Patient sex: M
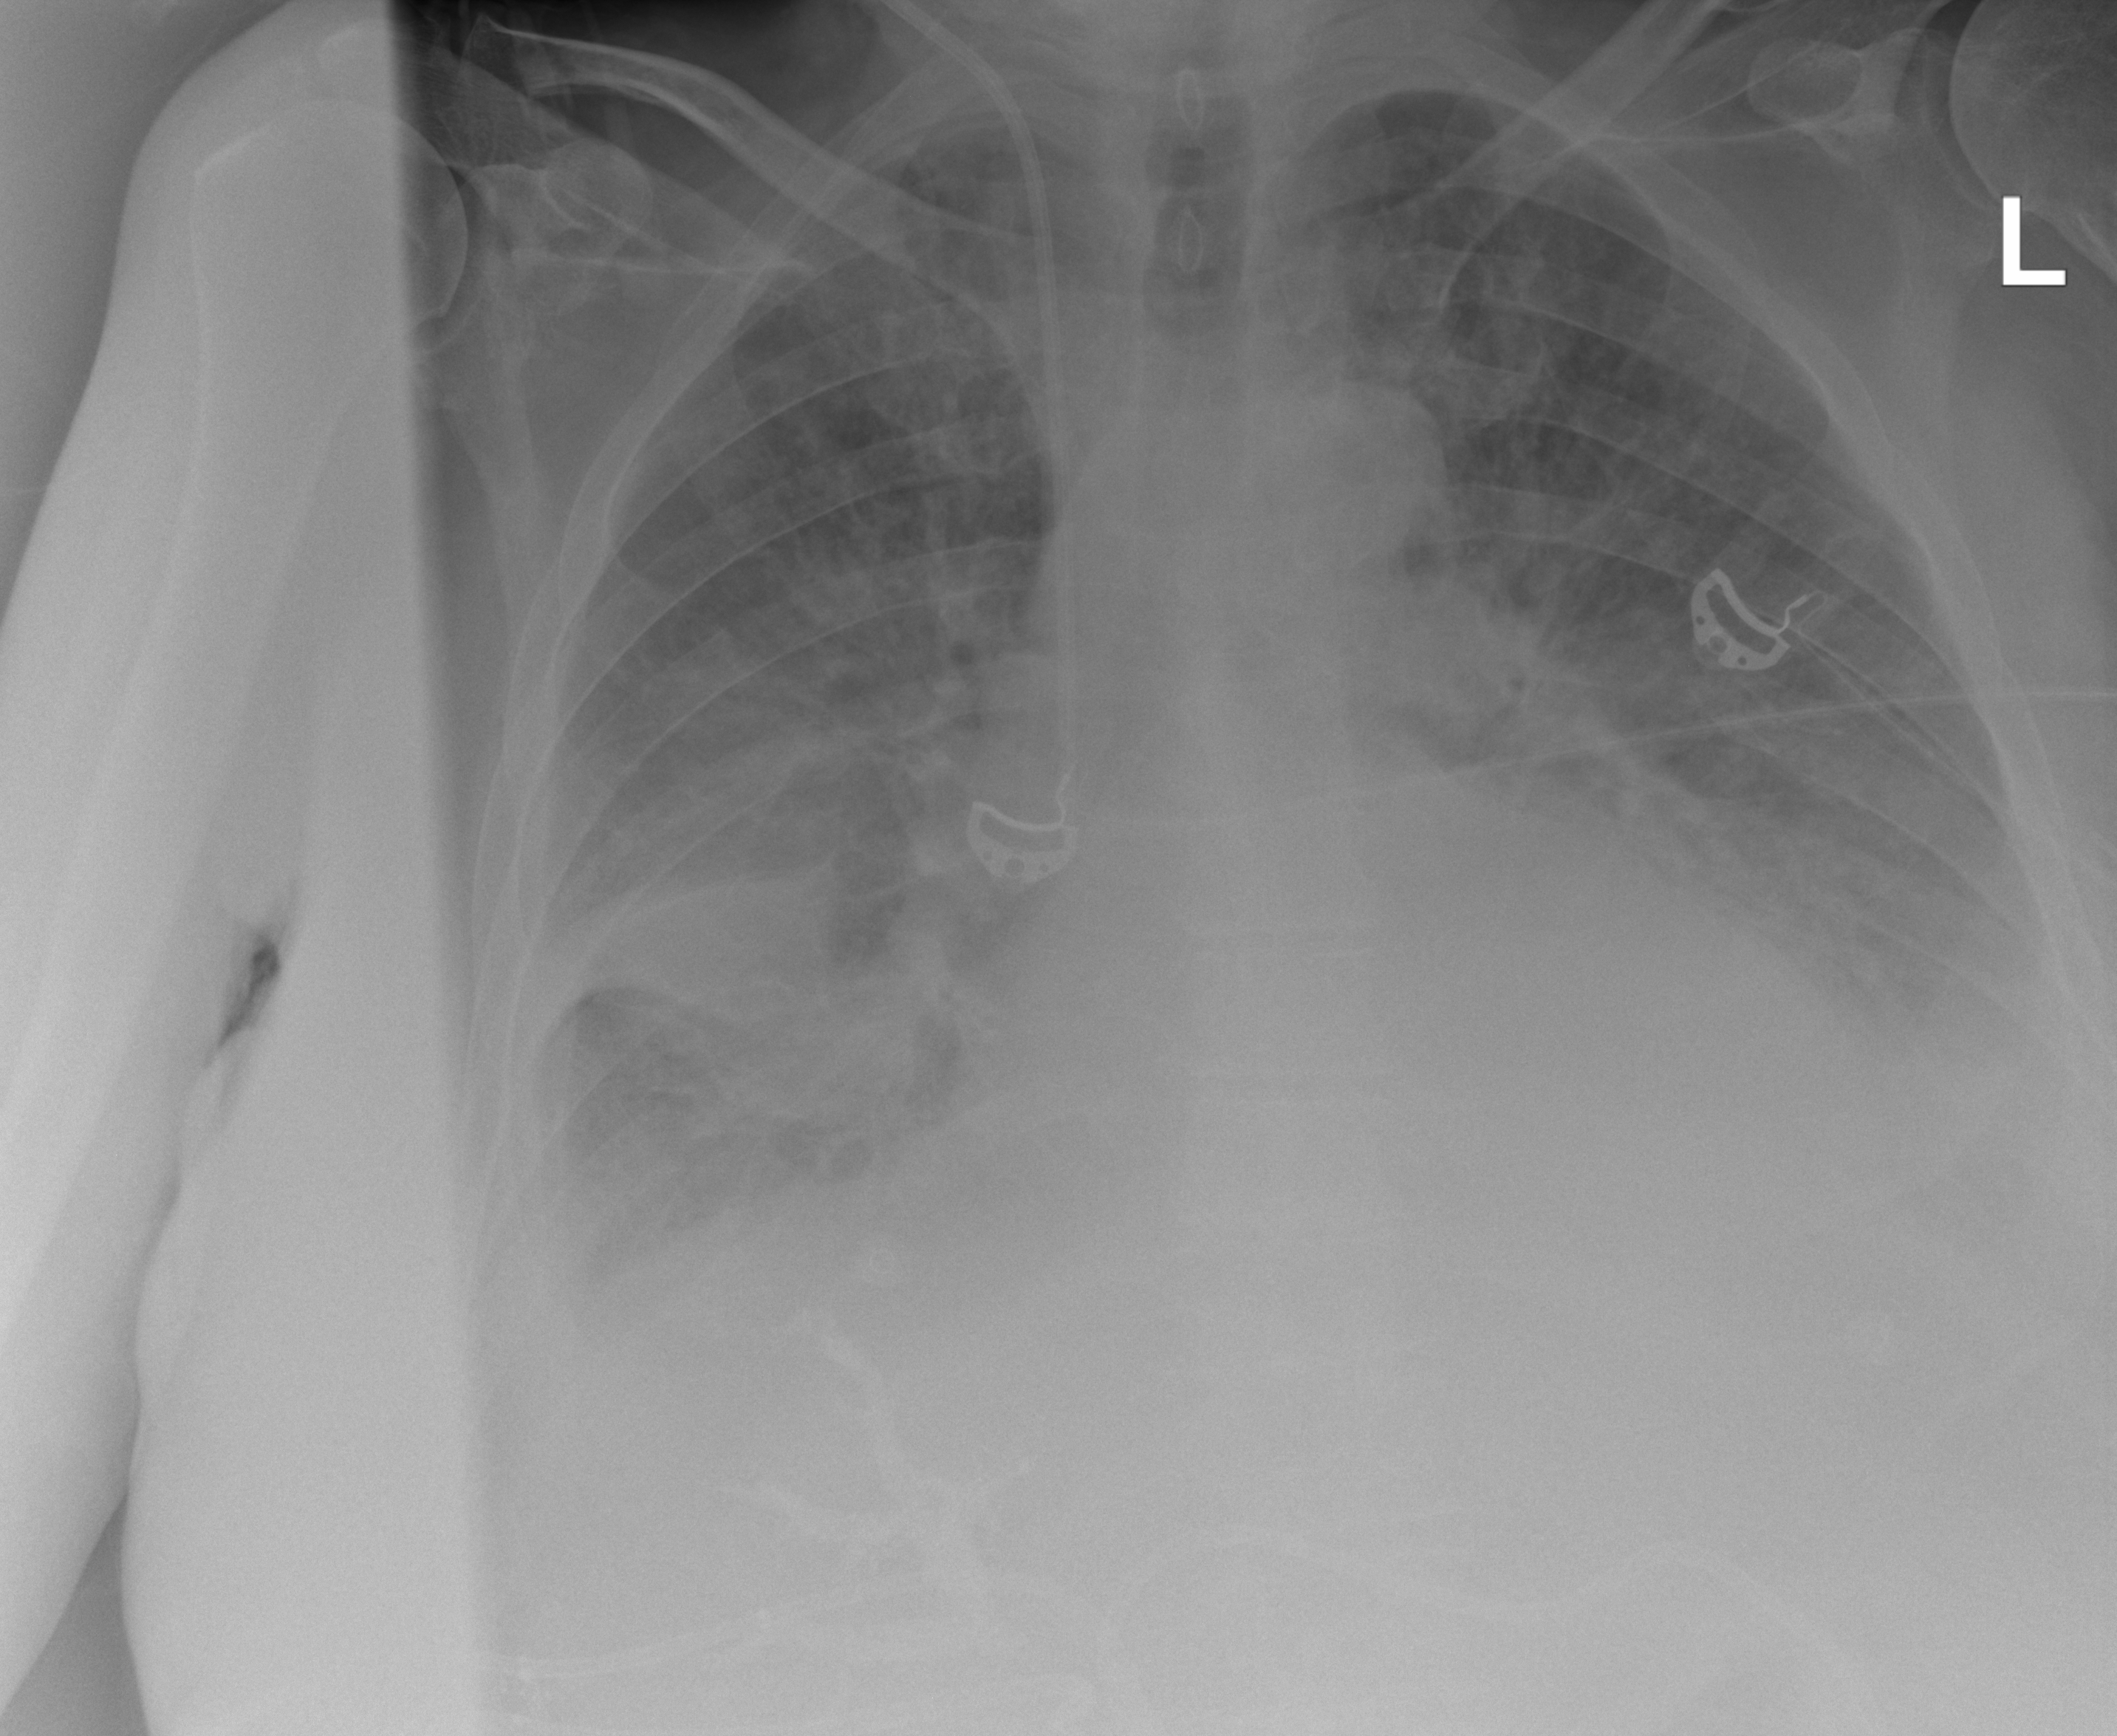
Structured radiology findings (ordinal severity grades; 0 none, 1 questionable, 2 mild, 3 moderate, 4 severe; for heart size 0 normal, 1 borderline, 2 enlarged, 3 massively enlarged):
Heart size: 2
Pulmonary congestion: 2
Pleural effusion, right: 2
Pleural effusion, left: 2
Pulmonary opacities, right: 3
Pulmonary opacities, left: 2
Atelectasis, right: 2
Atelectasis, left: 2